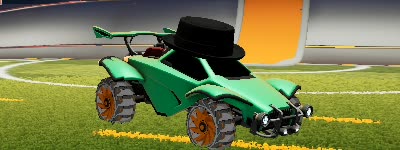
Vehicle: octane